Field crop: maize
Growth stage: 2
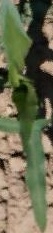
Species: maize